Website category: sports
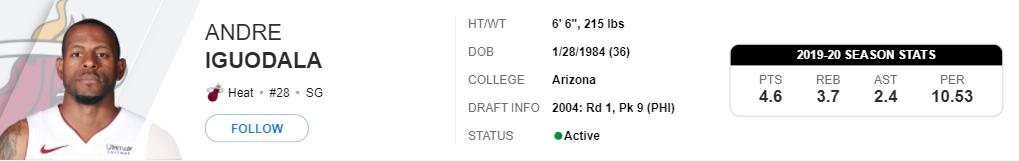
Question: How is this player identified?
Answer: Andre Iguodala

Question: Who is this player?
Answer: Andre Iguodala

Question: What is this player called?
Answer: Andre Iguodala

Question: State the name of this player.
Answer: Andre Iguodala

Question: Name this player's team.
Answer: Heat

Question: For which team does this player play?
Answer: Heat

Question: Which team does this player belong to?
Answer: Heat

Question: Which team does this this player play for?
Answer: Heat

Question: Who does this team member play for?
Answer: Heat

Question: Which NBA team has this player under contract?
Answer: Heat

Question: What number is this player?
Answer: #28

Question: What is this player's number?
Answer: #28

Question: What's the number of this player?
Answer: #28

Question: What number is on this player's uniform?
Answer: #28

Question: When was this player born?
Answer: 1/28/1984

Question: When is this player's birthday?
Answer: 1/28/1984

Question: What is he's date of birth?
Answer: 1/28/1984

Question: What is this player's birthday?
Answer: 1/28/1984

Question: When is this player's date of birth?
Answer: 1/28/1984

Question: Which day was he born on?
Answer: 1/28/1984

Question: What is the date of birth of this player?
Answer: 1/28/1984

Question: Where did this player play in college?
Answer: Arizona

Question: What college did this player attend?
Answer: Arizona

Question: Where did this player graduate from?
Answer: Arizona

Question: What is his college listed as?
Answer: Arizona

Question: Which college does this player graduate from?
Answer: Arizona

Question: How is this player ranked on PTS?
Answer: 4.6

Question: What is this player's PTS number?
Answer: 4.6

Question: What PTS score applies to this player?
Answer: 4.6

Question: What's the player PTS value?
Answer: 4.6

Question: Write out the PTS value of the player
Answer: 4.6

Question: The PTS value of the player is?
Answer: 4.6

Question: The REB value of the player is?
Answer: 3.7

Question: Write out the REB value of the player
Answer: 3.7

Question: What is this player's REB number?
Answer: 3.7

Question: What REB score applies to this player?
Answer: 3.7

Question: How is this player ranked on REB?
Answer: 3.7

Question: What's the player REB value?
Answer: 3.7

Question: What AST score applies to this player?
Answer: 2.4

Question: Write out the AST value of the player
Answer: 2.4

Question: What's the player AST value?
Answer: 2.4

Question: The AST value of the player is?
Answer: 2.4

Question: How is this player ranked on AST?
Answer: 2.4

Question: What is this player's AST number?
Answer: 2.4

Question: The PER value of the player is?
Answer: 10.53

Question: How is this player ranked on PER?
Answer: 10.53

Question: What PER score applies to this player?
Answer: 10.53

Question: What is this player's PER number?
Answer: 10.53

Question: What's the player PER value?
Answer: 10.53

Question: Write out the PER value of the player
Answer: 10.53

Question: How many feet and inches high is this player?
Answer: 6' 6"

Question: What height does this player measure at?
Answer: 6' 6"

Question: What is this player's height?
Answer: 6' 6"

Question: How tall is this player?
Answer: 6' 6"

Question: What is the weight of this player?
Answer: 215 lbs

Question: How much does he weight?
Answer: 215 lbs

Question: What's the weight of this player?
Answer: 215 lbs

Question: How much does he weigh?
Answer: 215 lbs

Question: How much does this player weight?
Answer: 215 lbs